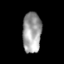
Tissue: skin
Cell type: Others
Senescence score: 0.2555
Nuclear area (px): 743
Mean DAPI intensity: 159.032